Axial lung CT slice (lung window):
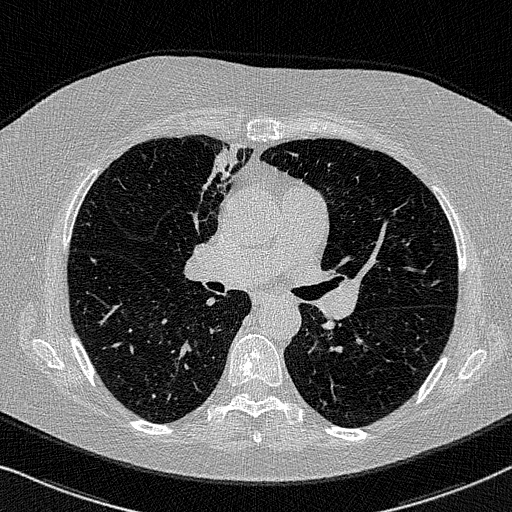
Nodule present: no